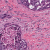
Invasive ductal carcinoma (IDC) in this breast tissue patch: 1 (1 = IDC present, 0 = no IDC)